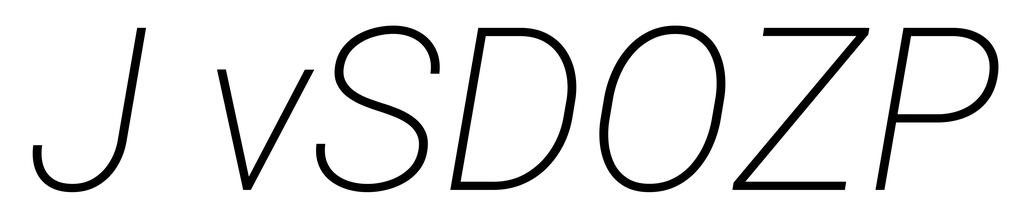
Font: Roboto-Italic_ExtraLight_Italic